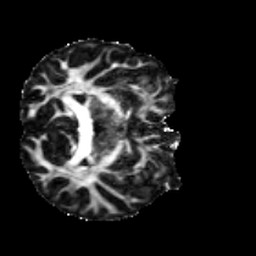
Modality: FA
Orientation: axial
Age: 25
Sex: male
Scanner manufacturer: siemens
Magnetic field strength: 3 T
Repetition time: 3.5 s
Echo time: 0.086 s